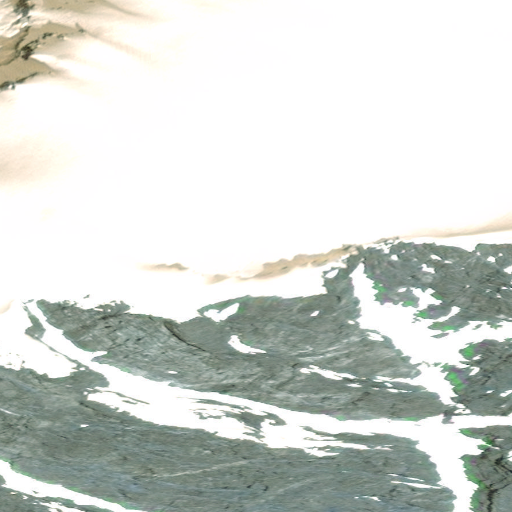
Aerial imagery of mountain in Alaska named Saw Peaks containing only unknown